Question: I have a QT app which uses a LIB that depends on the 2008 C++ MSVCR90.dll.
When I deploy my app, on some computers the following error is presented:

how can I solve this issue?
someone mentioned to me that if I include a manifest file, this should help. so I prepared the following manifest file:
'''
<?xml version="1.0" encoding="UTF-8" standalone="yes"?>
<assembly xmlns="urn:schemas-microsoft-com:asm.v1" manifestVersion="1.0">
<trustInfo xmlns="urn:schemas-microsoft-com:asm.v3">
<security>
<requestedPrivileges>
<requestedExecutionLevel level="asInvoker" uiAccess="false"></requestedExecutionLevel>
</requestedPrivileges>
</security>
</trustInfo>
<dependency>
<dependentAssembly>
<assemblyIdentity type="win32" name="Microsoft.VC90.CRT" version="9.0.21022.8" processorArchitecture="*" publicKeyToken="1fc8b3b9a1e18e3b"></assemblyIdentity>
</dependentAssembly>
</dependency>
</assembly>
'''
in the .pro file I've added the following:
'''
CONFIG += embed_manifest_exe
win32:CONFIG(release, debug|release) {
QMAKE_POST_LINK = $$quote(C:/Program Files (x86)/Windows Kits/8.1/bin/x64/mt.exe -nologo -manifest "ISHEmulauncher.exe.manifest" -outputresource:$(DESTDIR_TARGET);1)
}
else:win32:CONFIG(debug, debug|release) {
QMAKE_POST_LINK = $$quote(C:/Program Files (x86)/Windows Kits/8.1/bin/x64mt.exe -nologo -manifest "ISHEmulauncher.exe.manifest" -outputresource:$(DESTDIR_TARGET);1)
}
'''
but the manifest that is created is different from the one I prepared and does not include the VS90 dependency and therefor I'm still facing the same error.
any suggestions?
thanks!
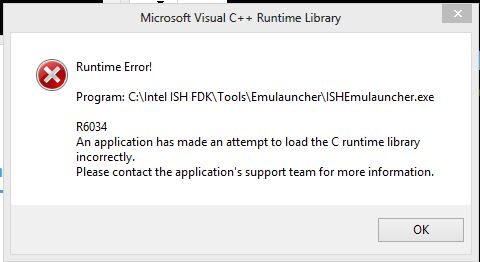
Answer: I solved the problem by unchecking the "shadow build" option in QT.
after that, the manifest file I defined wasn't ignored and the library was loaded correctly.